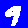
Digit: 9